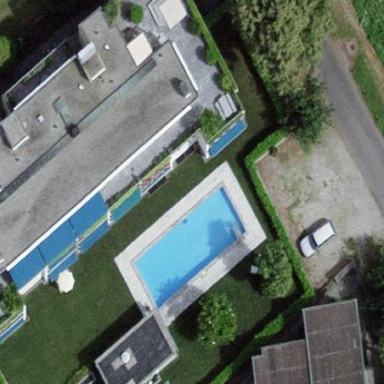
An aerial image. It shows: Swimming pool located in leisure land.